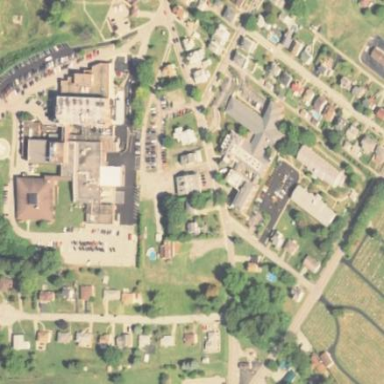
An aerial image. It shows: Hospital.